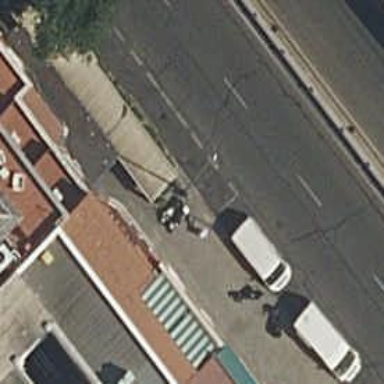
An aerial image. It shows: Taxi stand.